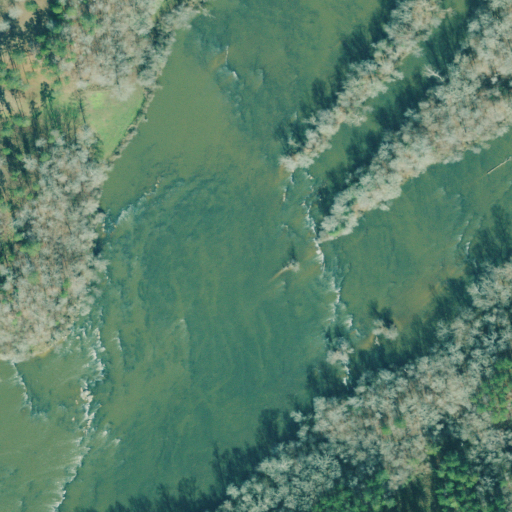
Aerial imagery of bar in Georgia named Bush Head Shoals containing open water, deciduous forest, herbaceous wetlands, shrub, pasture, woody wetlands, grassland, evergreen forest, and low intensity development